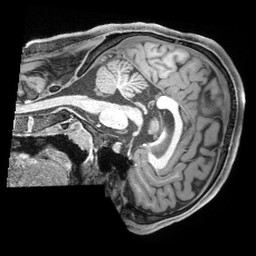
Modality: T1w
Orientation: sagittal
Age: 19
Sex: male
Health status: healthy
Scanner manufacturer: siemens
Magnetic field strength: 3 T
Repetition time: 2.4 s
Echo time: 0.00194 s